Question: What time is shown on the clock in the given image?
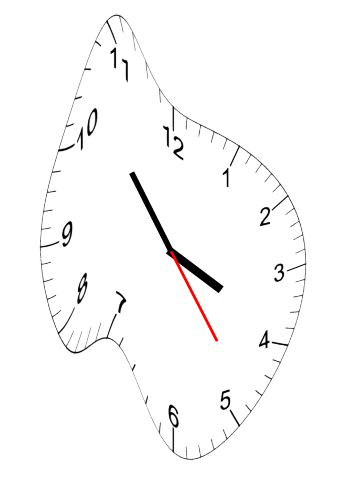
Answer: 03:53:24